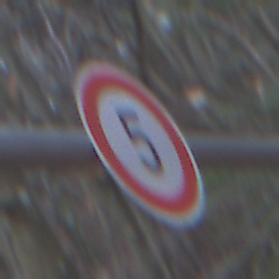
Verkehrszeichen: Geschwindigkeit5
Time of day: MorningAfternoon
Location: Outdoor (Nature)
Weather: Overcast
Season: Winter
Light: Natural